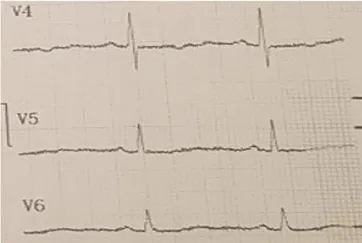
normal sinus rhythm, normal axis deviation, no significant ST-t changes, long QTc interval: QTc = 600ms.
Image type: electrography (ekg)